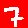
Digit: 7